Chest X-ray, AP view. Patient: 44 years old, sex M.
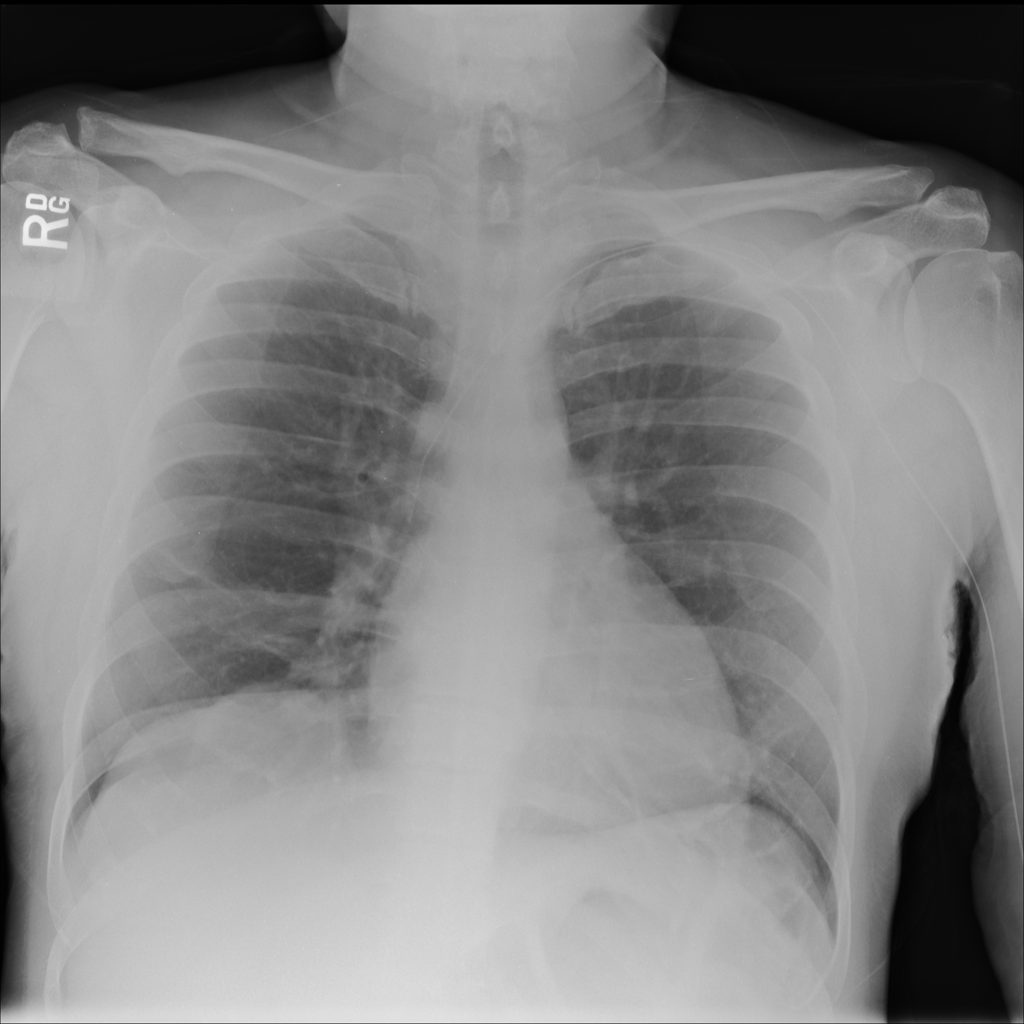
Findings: No Finding